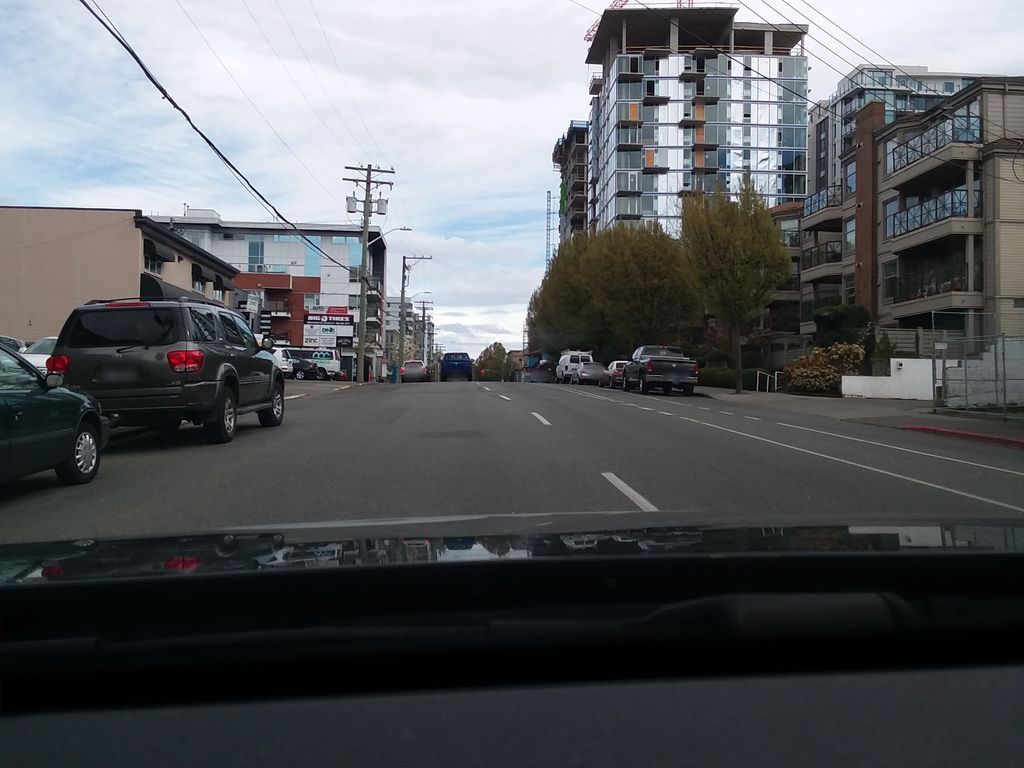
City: victoria